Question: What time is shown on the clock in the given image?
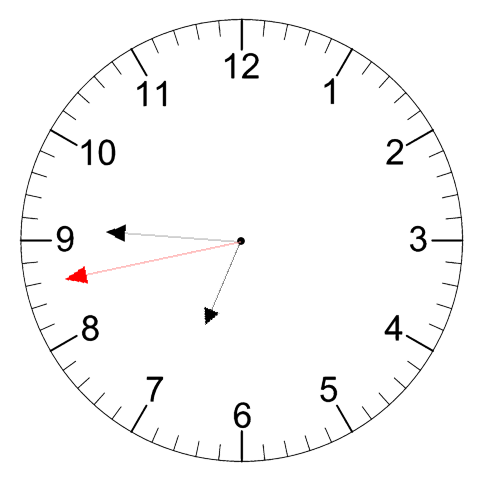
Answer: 06:45:43